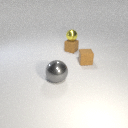
large gray metal sphere to the left of small brown rubber cube